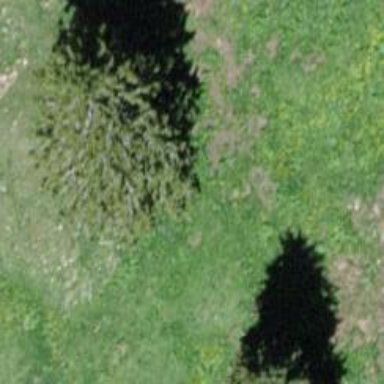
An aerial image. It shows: Needle-leaved tree in its natural environment.